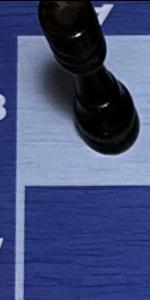
Label: Empty